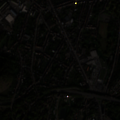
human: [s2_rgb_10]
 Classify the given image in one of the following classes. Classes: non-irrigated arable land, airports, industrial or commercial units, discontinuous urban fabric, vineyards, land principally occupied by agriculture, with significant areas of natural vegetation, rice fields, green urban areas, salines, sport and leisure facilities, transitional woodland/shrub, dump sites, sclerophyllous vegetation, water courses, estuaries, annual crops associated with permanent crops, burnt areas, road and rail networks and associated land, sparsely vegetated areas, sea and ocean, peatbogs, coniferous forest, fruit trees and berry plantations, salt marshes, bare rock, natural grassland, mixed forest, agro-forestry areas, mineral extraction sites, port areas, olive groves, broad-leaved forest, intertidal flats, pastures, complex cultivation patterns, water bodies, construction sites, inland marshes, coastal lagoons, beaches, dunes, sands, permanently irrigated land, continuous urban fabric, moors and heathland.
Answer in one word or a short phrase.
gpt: discontinuous urban fabric, complex cultivation patterns